Aerial crown-view tile of a tropical tree (Barro Colorado Island, Panama), acquired 20241216:
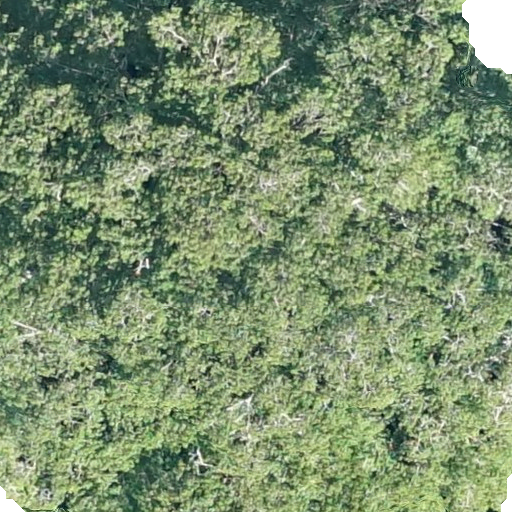
Species: Hura crepitans
GBIF accepted scientific name: Hura crepitans
Crown area: 575.399 m²